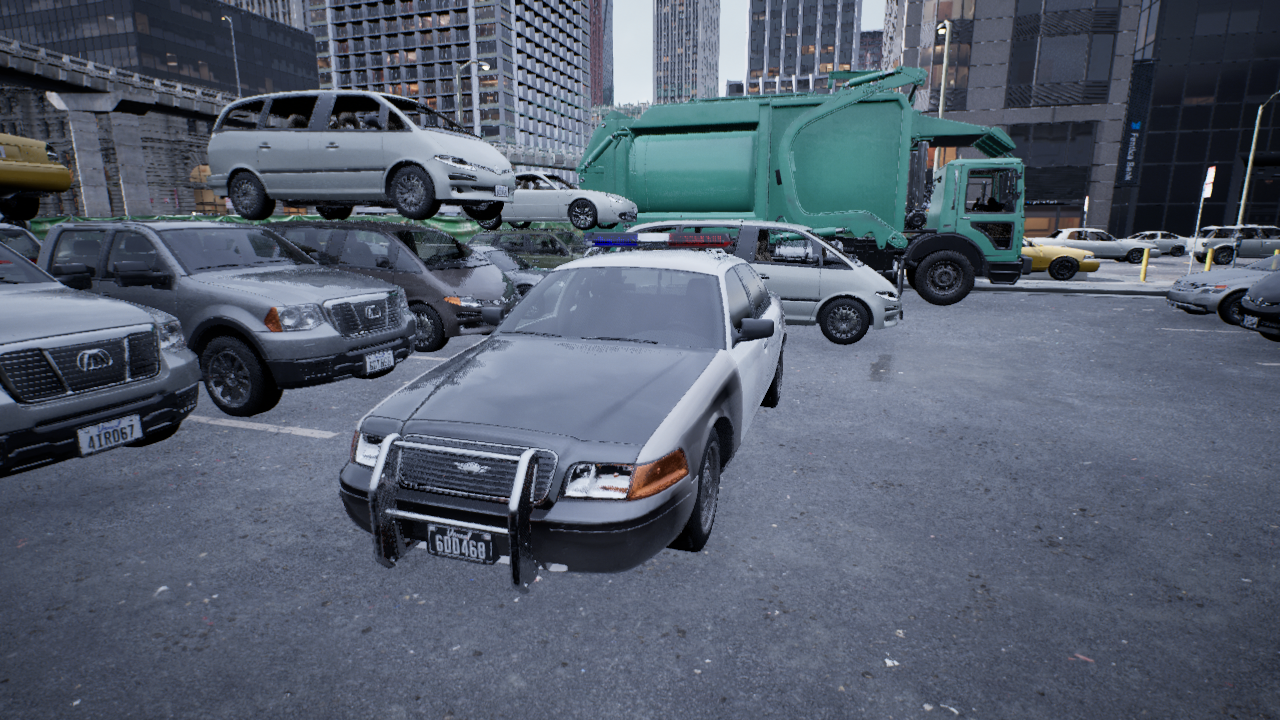
Venue: arterial
Lighting: overcast
Vehicle rig: sedan